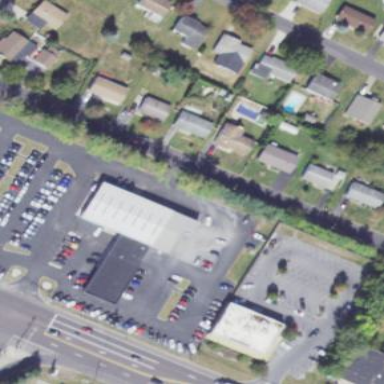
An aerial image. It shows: Car shop building.